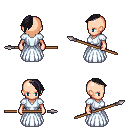
a pixel art fantasy rpg character, female body template, human, light skin, underdress, white pants, raven long mohawk hairstyle, brown shoes, spear, four views (front, back, left, right), 2x2 character sprite sheet, small pixel art, hard edges, no anti-aliasing